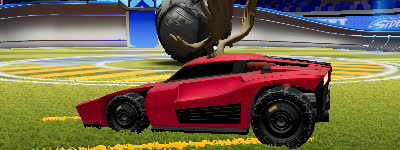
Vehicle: breakout